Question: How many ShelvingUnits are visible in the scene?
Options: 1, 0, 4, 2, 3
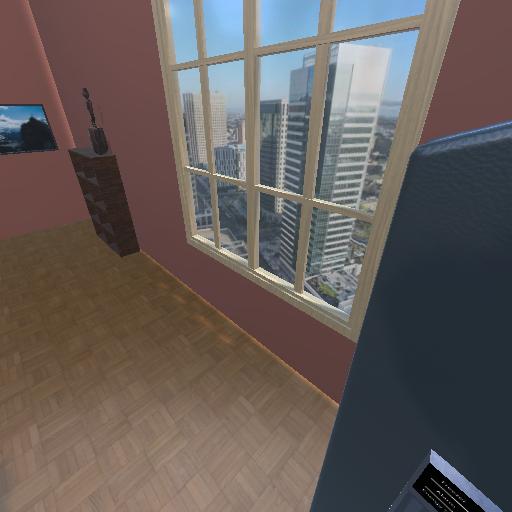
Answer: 1